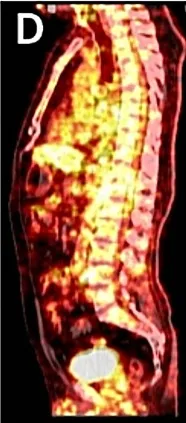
(F-H) Chest CT showed a large mass of soft tissue density in the left anterior upper mediastinum, with lobulated edges and uneven internal density, and mild to moderate enhancement of the solid part of the edge on enhanced scanning.
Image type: radiology (ct)